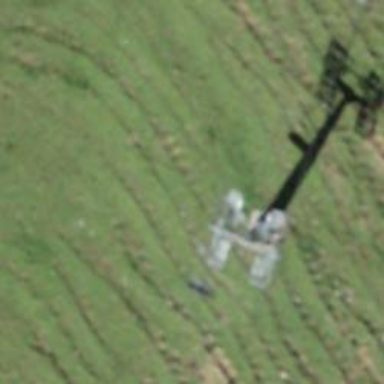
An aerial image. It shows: Pylon for aerialway.